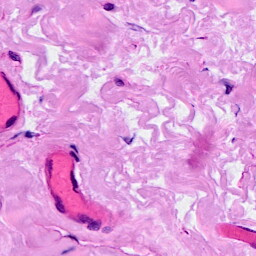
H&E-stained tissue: Breast